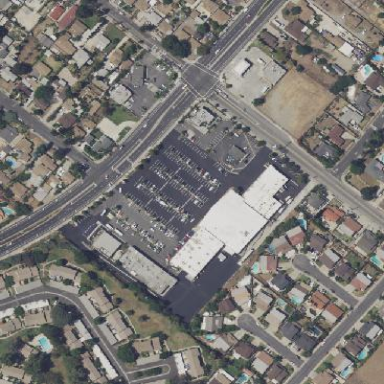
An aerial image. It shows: Retail building.